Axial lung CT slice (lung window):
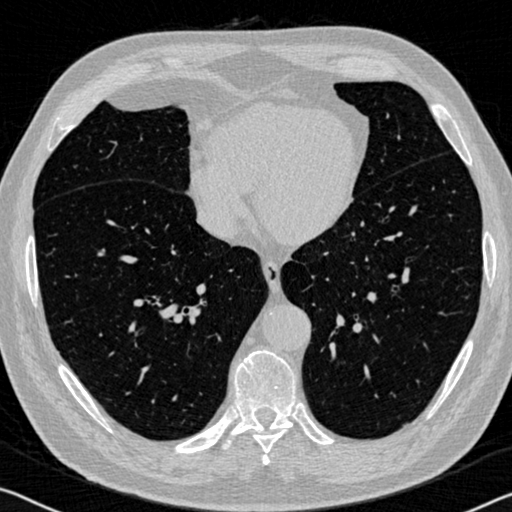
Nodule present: no